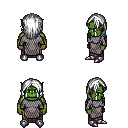
a pixel art fantasy rpg character, male body template, orc, green skin, chain mail, robe skirt, white long hairstyle, metal boots, four views (front, back, left, right), 2x2 character sprite sheet, small pixel art, hard edges, no anti-aliasing